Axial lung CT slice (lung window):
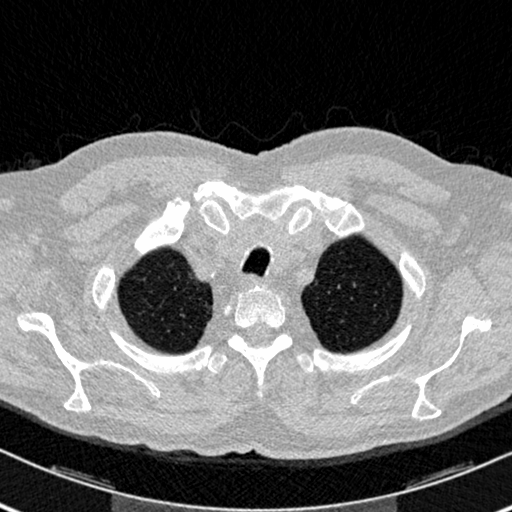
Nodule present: no